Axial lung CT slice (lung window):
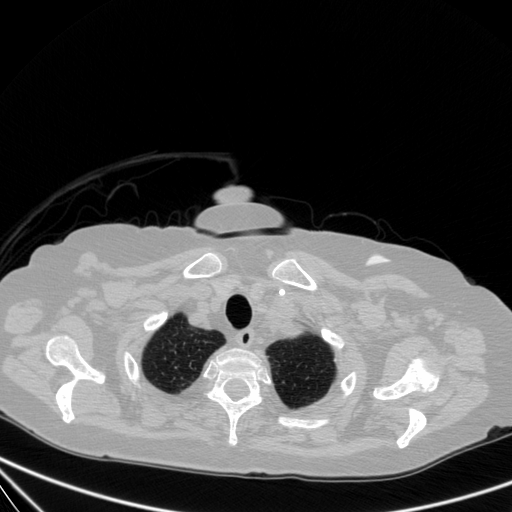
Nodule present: no